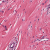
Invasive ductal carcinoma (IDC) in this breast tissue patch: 0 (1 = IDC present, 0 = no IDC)